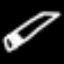
Label: pencil